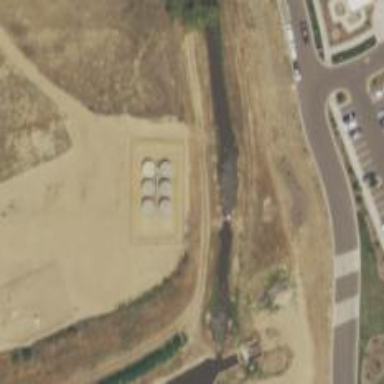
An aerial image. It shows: Storage tank with man-made structure.